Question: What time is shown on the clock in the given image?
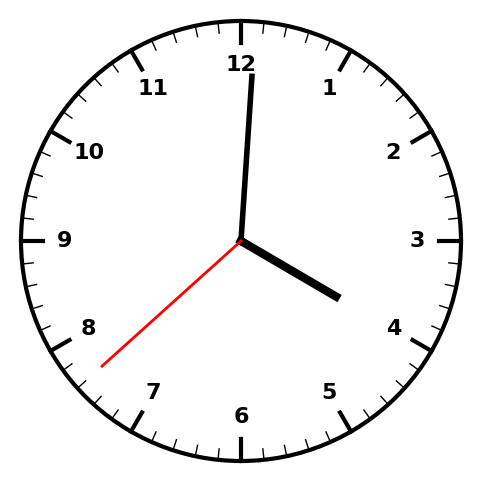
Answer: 04:00:38